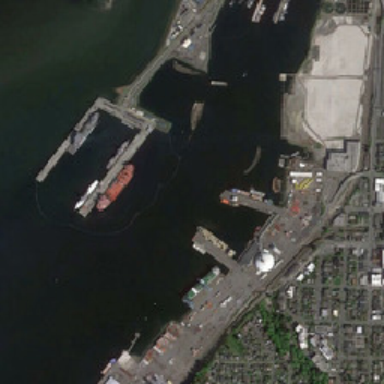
The water near the harbor is dark green while the harbor is busy .